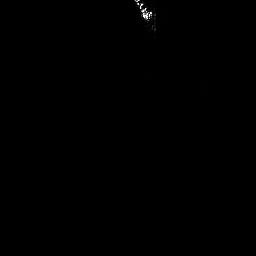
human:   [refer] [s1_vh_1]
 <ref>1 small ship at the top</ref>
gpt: <box>[[50, 0, 59, 7, 0]]</box>